Interaction volume radius: 5 \u00c5
Interaction volume height: 25 \u00c5
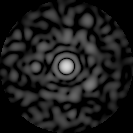
Disorder parameter: 0.8768